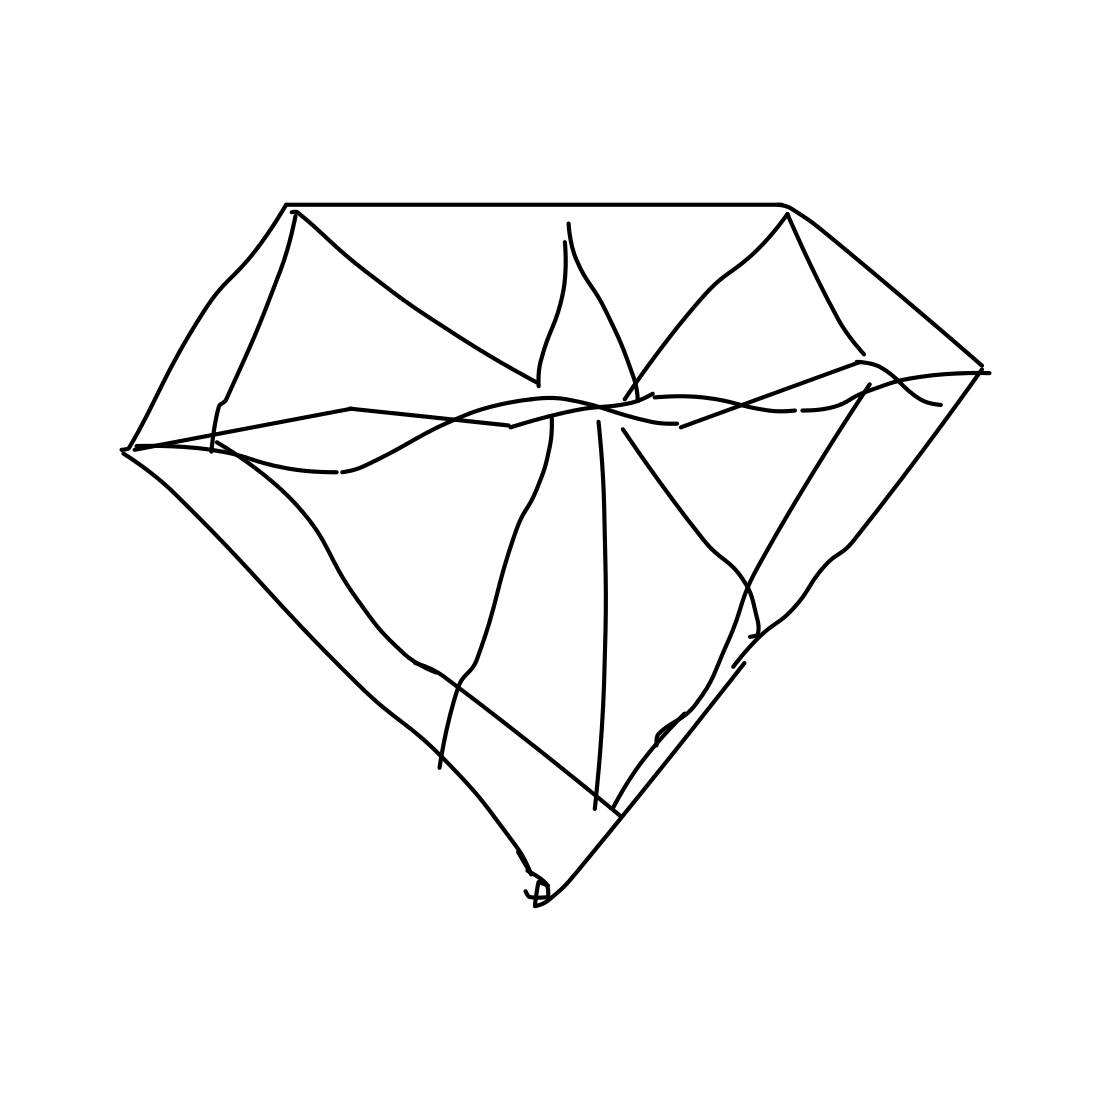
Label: diamond